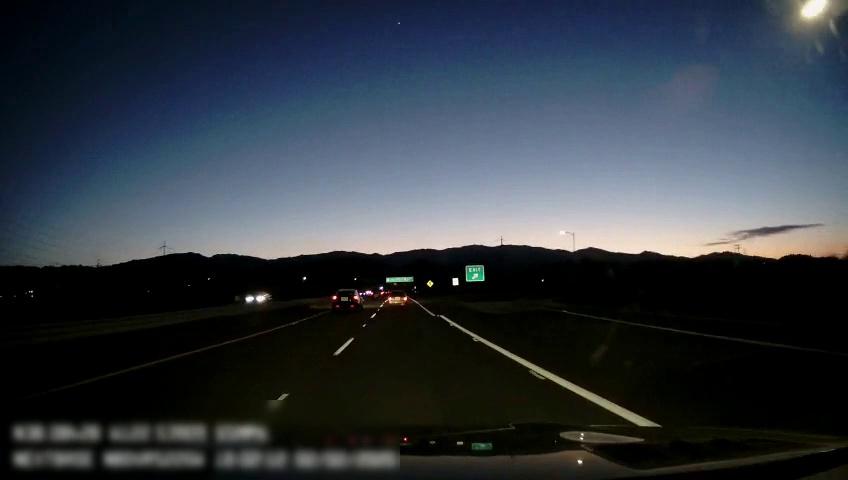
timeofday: Dusk/Dawn/Twilight
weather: Other
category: Drivable Space
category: Vehicles | Car
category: Vehicles | Car
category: Vehicles | Car
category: Lanes | Alternate Lane
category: Lanes | Current Lane
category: Lanes | Current Lane
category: Lanes | Alternate Lane
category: Lanes | Alternate Lane
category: Traffic | Signs